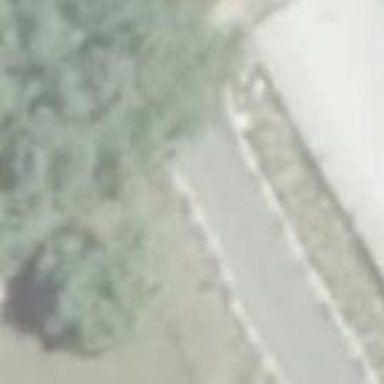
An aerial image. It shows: Picnic table located in leisure land area.